Question: I have made a while loop which displays all users in 'Ploegen' from the database I made it output the text which is suppose to be hidden but im testing it a the moment. anyway it has to update only 1 row the text and id it displays on the page are correct but the update is always ID 1 while i change the option value alot and the valueid (name) always the same.
I have no idea how to make this work I tried as u see, hope u could explain.
I dont need feedback because the code aint good just need help with the issue.
'''
<div class="content-module-main">
<?php if(isset($_POST['submit'])){
$idtje = $_POST['valueid'];
$valueid = $_POST['ploeg'];
$idtje = mysqli_real_escape_string($connect, $idtje);
$valueid = mysqli_real_escape_string($connect, $valueid);
//$go = "UPDATE 'ploegen' SET 'ploeg'='$id' where 'id'='$valueid'";
//$go2 = mysqli_query($connect, $go);
echo "<di" . "v class="confirmation-box round">Ploegentest var_dump($valueid); var_dump($idtje);</div>";
}
?>
<table>
<thead>
<tr>
<th>Ploeg</th>
<th>Naam</th>
<th>Tel</th>
<th>Gas of Elektra</th>
<th>Wijzig</th>
</tr>
</thead>
<tbody>
<tr>
<form method="post" action="home_ploegen_b.php">
<?php
$query = "SELECT naam, telefoonnummer, id, ploeg, gasofelektra FROM ploegen ORDER by naam DESC LIMIT 100";
if ($result = mysqli_query($connect, $query)) {
while ($get = mysqli_fetch_assoc($result)) {
echo"<tr><td><center>" . $get['ploeg'] . "</center></td>";
echo"<td>" . $get['naam'] . "</td>";
echo"<td>" . $get['telefoonnummer'] . "</td>";
echo"<td>" . $get['gasofelektra'] . "</td>";
echo"<td><center><input type="text" name="valueid" value="" . $get['naam'] . "" /><select name="ploeg">
<option value="1">Ploeg 1</option>
<option value="2">Ploeg 2</option>
<option value="3">Ploeg 3</option>
<option value="4">Ploeg 4</option>
<option value="5">Ploeg 5</option>
<option value="6">Ploeg 6</option>
<option value="7">Ploeg 7</option>
<option value="8">Ploeg 8</option>
<option value="9">Ploeg 9</option>
<option value="10">Ploeg 10</option>
</select><input type="submit" name="submit" value="UPDATE"></center></td></tr>";
}
}
?> </td></form>
'''

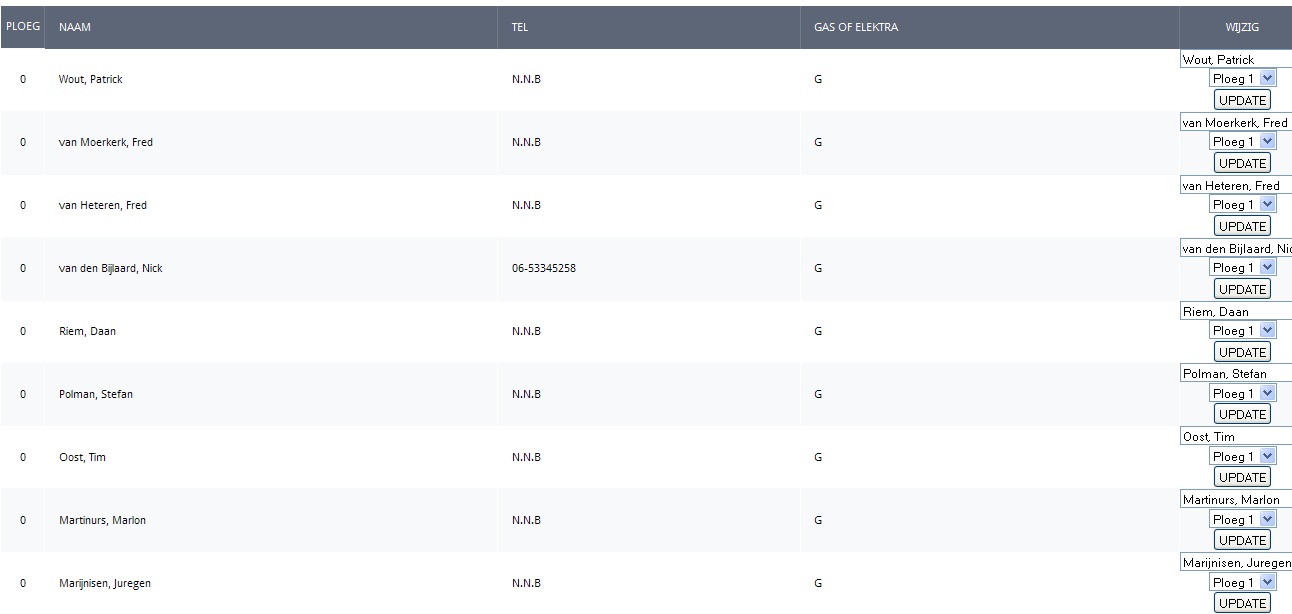
Answer: I think here is the problem you have.
'''
<input type="text" name="valueid" value="" . $get['naam'] . "" />
<select name="ploeg".
'''
your textfield and select field name is same in all the row. Please put a dynamic name to each field or use name as an array
Reference Links:-
<URL>
<URL>
Here is your code using array naming
'''
while ($get = mysqli_fetch_assoc($result)) {
echo"<tr><td><center>" . $get['ploeg'] . "</center></td>";
echo"<td>" . $get['naam'] . "</td>";
echo"<td>" . $get['telefoonnummer'] . "</td>";
echo"<td>" . $get['gasofelektra'] . "</td>";
echo"<td><center><input type="text" name="valueid[]" value="" . $get['naam'] . "" />
<select name="ploeg[]">
<option value="1">Ploeg 1</option>
<option value="2">Ploeg 2</option>
<option value="3">Ploeg 3</option>
<option value="4">Ploeg 4</option>
<option value="5">Ploeg 5</option>
<option value="6">Ploeg 6</option>
<option value="7">Ploeg 7</option>
<option value="8">Ploeg 8</option>
<option value="9">Ploeg 9</option>
<option value="10">Ploeg 10</option>
</select>
<input type="submit" name="submit" value="UPDATE"></center></td></tr>";
}
'''
And this one is for dynamic naming
'''
$row = 1;
while ($get = mysqli_fetch_assoc($result)) {
echo"<tr><td><center>" . $get['ploeg'] . "</center></td>";
echo"<td>" . $get['naam'] . "</td>";
echo"<td>" . $get['telefoonnummer'] . "</td>";
echo"<td>" . $get['gasofelektra'] . "</td>";
echo"<td><center><input type="text" name="valueid$row" value="" . $get['naam'] . "" />
<select name="ploeg$row">
<option value="1">Ploeg 1</option>
<option value="2">Ploeg 2</option>
<option value="3">Ploeg 3</option>
<option value="4">Ploeg 4</option>
<option value="5">Ploeg 5</option>
<option value="6">Ploeg 6</option>
<option value="7">Ploeg 7</option>
<option value="8">Ploeg 8</option>
<option value="9">Ploeg 9</option>
<option value="10">Ploeg 10</option>
</select>
<input type="submit" name="submit" value="UPDATE"></center></td></tr>";
$row ++;
}
'''